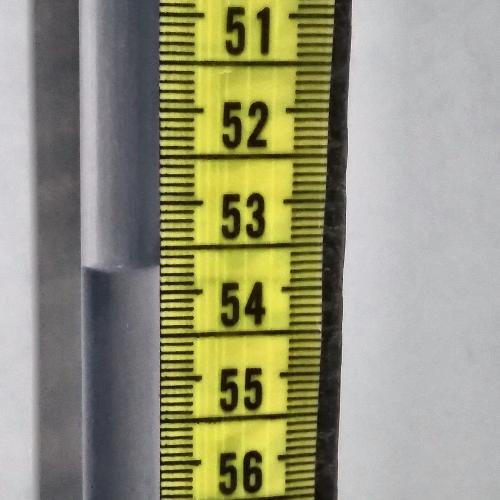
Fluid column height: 53.7 cm